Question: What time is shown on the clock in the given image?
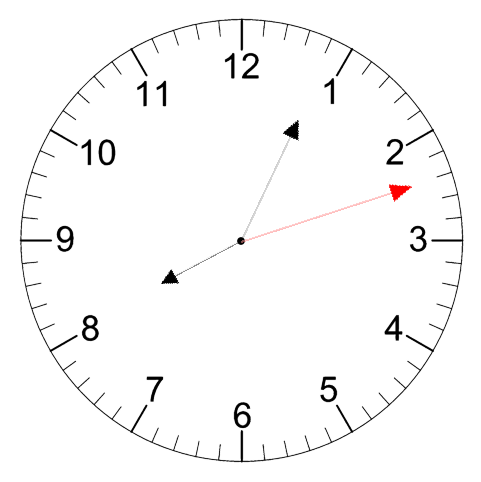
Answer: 08:04:12